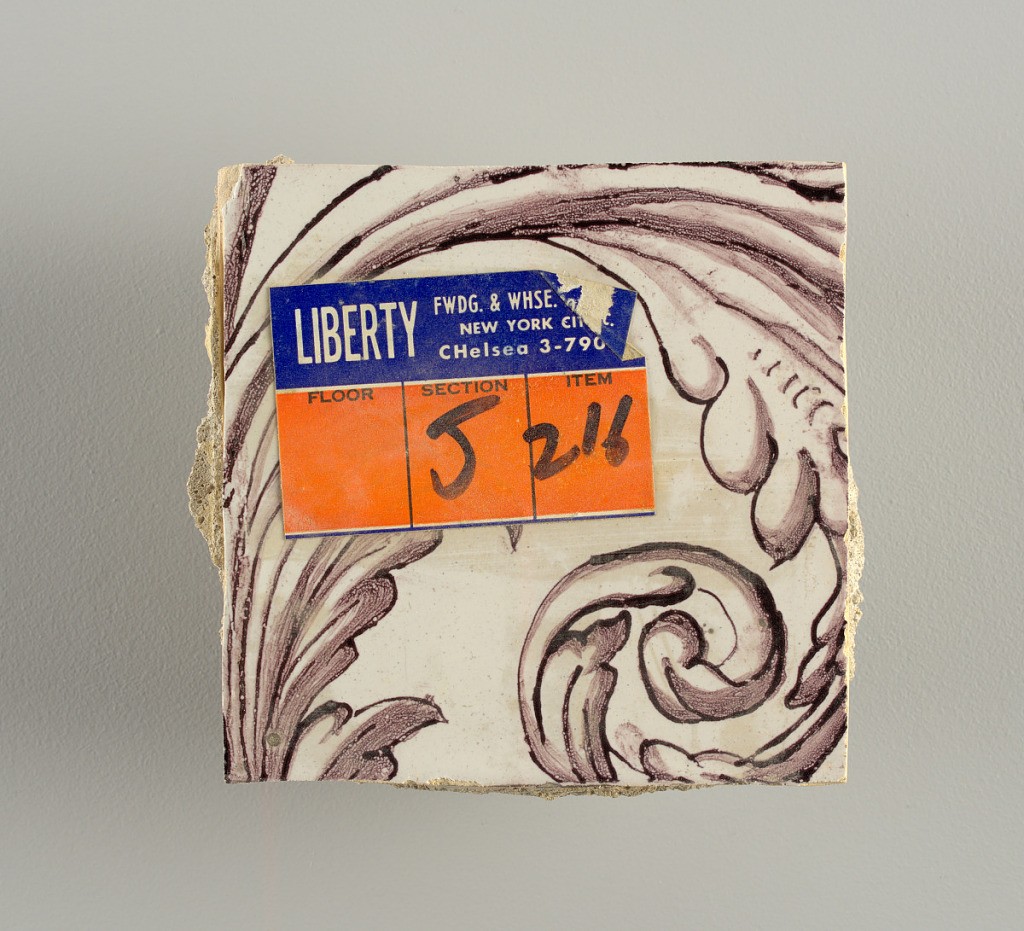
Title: Wall facing
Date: ca. 1725
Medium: tin-glazed earthenware, underglaze
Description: Two vertical rectangles, twenty-three tiles high.  A) Nine tiles wide at top; seven tiles wide at bottom.  B) Ten and one-half tiles wide.

Arabesque design of foliage.  A) with centered figure of Justice under a canopy.  B) with centered urn.